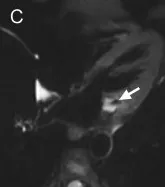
Fat-saturated TSE T2-weighted. MR images in 4-chamber orientation. The mass is isointense to myocardium in the T1-weighted image and displays hyperintense signal on T2-weighted sequences with hypointense regions (arrows).
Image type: radiology (mri)